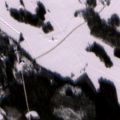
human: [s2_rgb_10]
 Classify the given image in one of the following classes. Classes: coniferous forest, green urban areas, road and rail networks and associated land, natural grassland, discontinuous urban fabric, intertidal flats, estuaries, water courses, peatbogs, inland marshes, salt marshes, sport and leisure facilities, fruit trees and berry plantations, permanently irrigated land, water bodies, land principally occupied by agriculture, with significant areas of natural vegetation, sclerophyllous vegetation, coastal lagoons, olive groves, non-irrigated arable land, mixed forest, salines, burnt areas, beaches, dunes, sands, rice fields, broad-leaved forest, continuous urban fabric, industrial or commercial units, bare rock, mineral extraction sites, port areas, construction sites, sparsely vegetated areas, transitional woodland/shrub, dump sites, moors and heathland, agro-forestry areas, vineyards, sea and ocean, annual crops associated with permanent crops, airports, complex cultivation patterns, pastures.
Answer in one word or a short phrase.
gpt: non-irrigated arable land, mixed forest